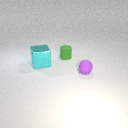
small green rubber cylinder to the right of large cyan metal cube